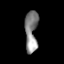
Tissue: lung
Cell type: Others
Senescence score: 0.1774
Nuclear area (px): 517
Mean DAPI intensity: 135.886